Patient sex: F
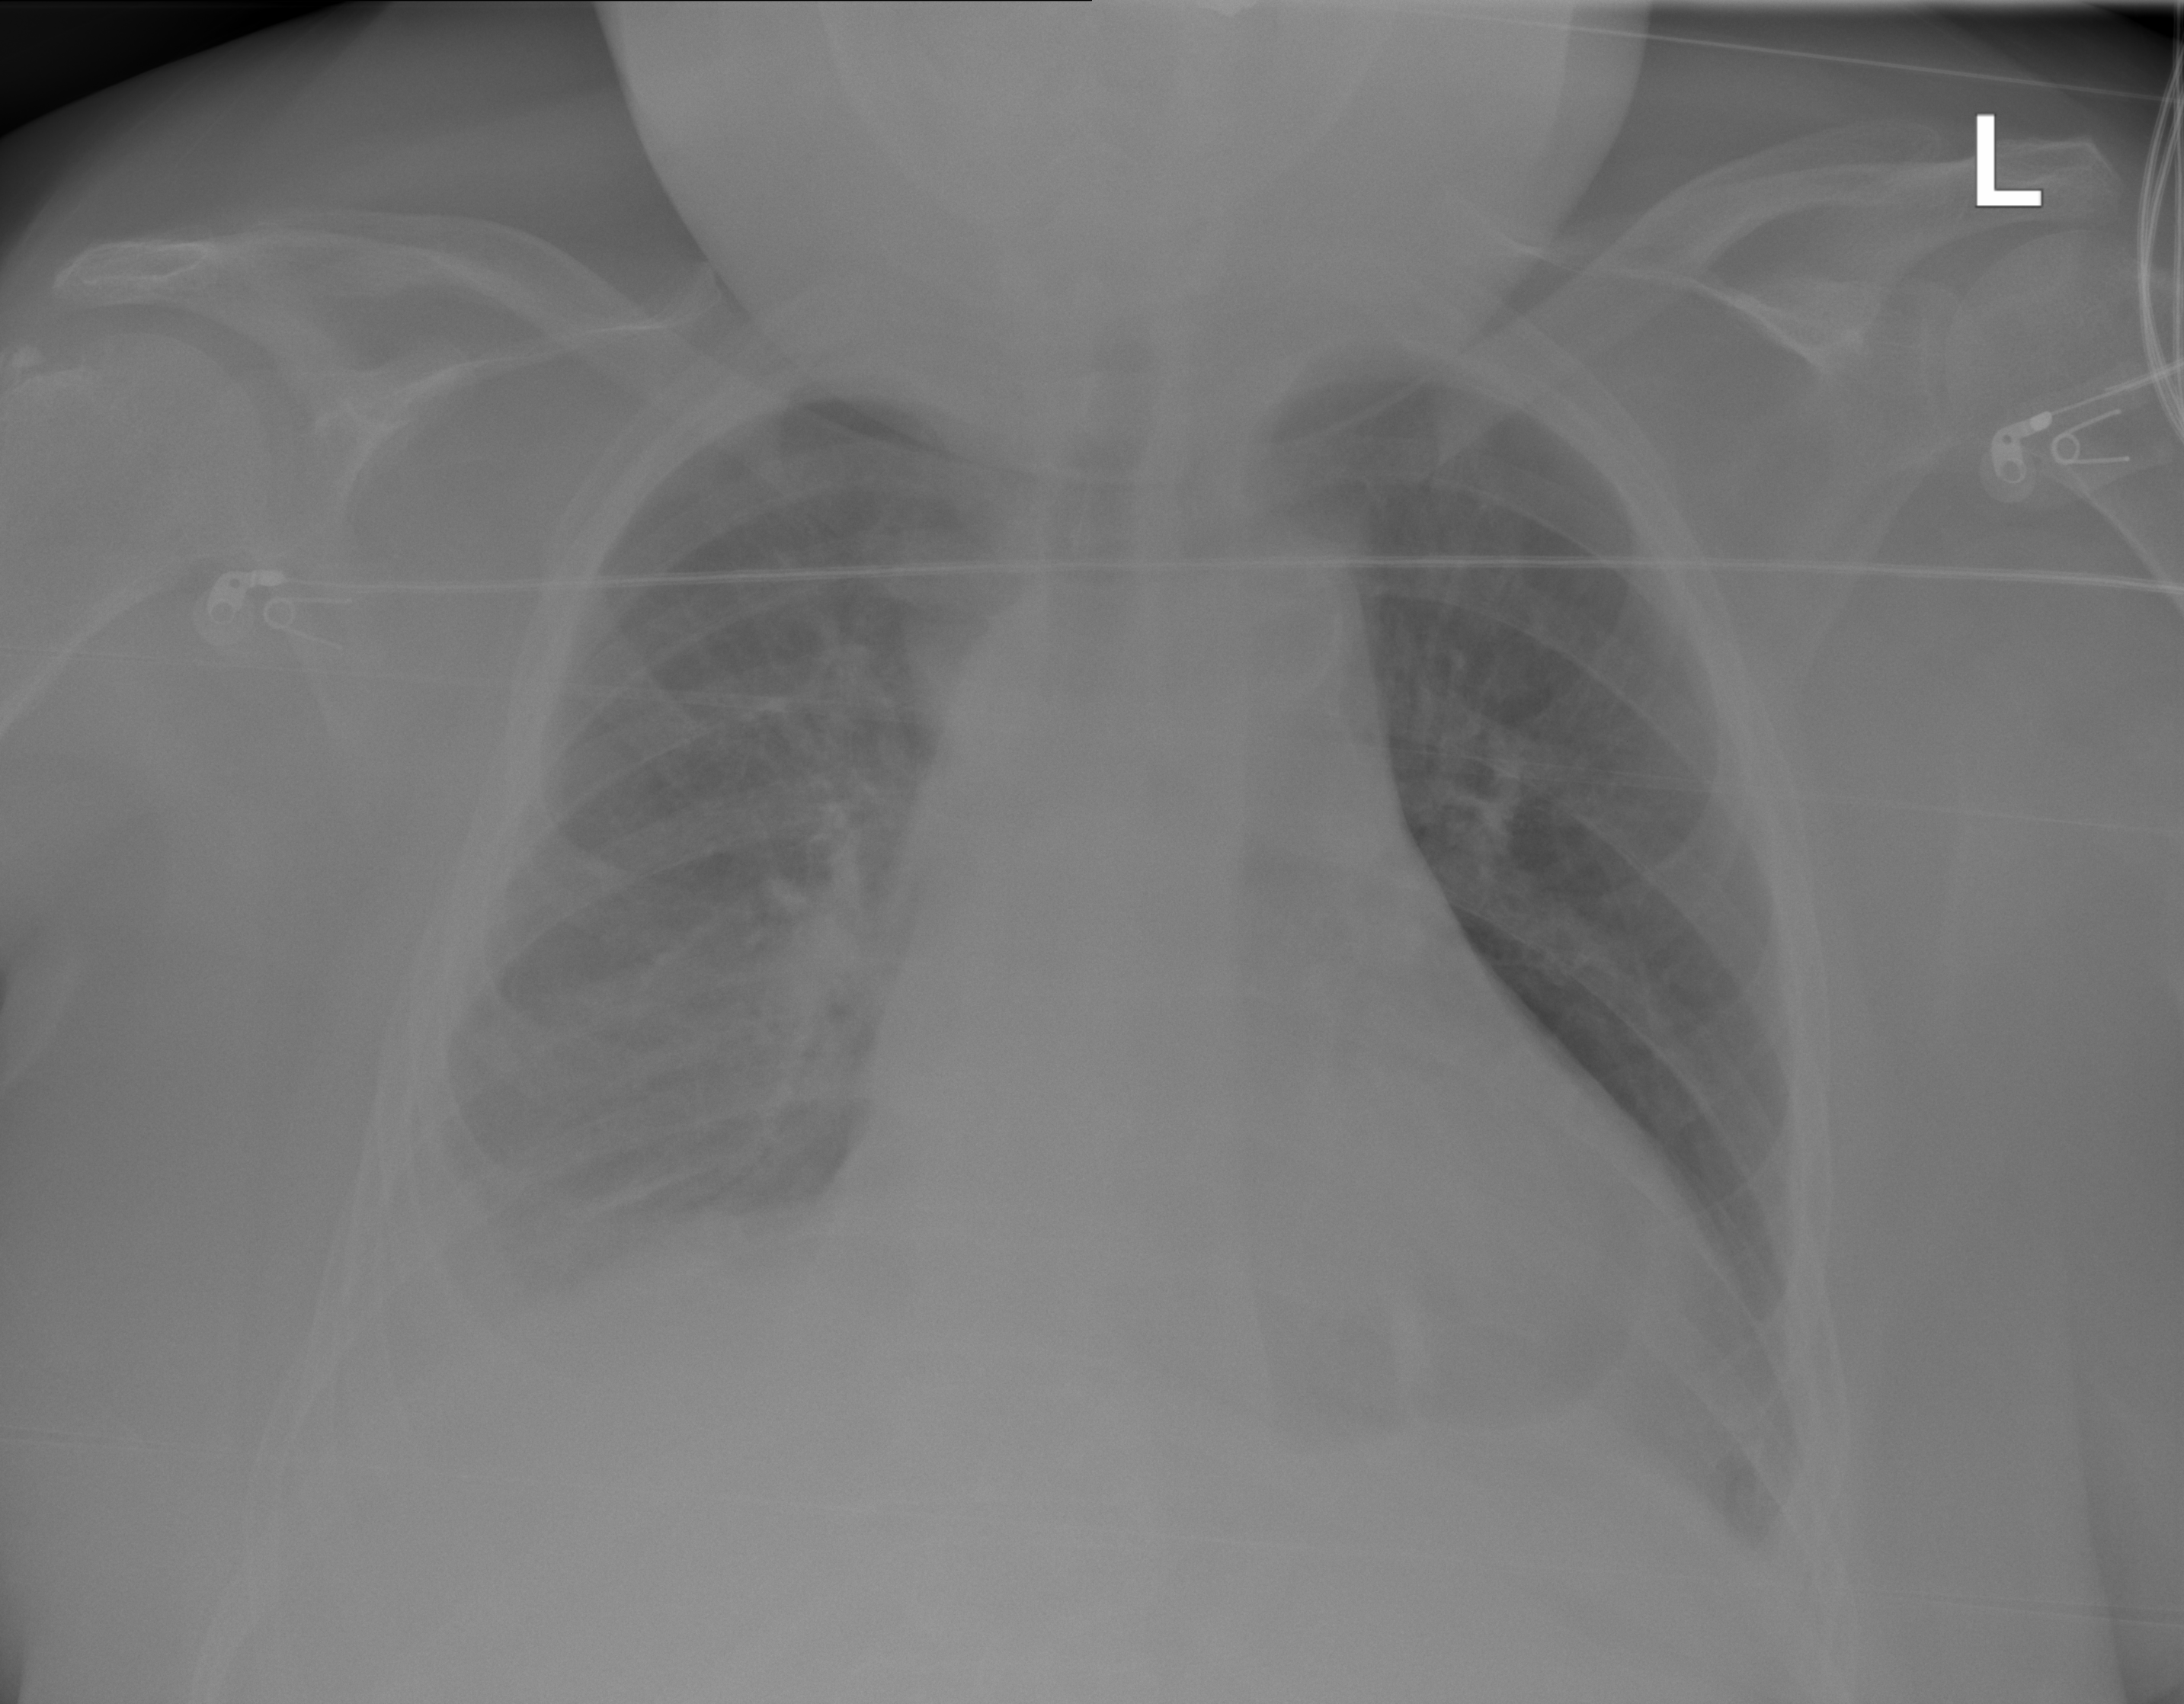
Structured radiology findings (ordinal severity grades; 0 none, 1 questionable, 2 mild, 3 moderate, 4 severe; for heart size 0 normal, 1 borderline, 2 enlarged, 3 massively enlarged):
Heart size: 2
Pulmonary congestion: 0
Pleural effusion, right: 3
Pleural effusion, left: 2
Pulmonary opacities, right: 2
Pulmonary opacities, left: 0
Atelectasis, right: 2
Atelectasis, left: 1